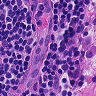
Metastatic tissue present: no